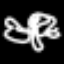
Label: angel